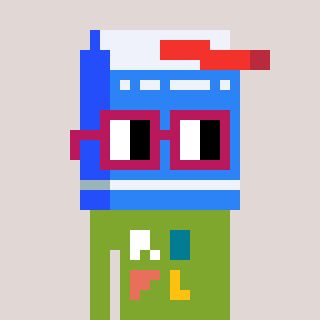
a pixel art character with square dark red glasses, a milk-shaped head and a slimegreen-colored body on a warm background